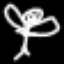
Label: angel